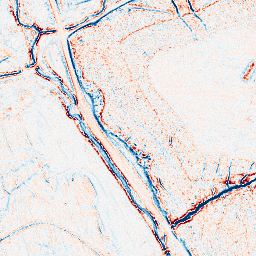
Category: edge_preserving
Decomposition family: anisotropic_diffusion
Decomposition parameters: iterations: 20
kappa: 100
gamma: 0.05
Upsampling method: cubic_catmull_rom
Upsampling parameters: scale: 8
Upsampling scale: 8